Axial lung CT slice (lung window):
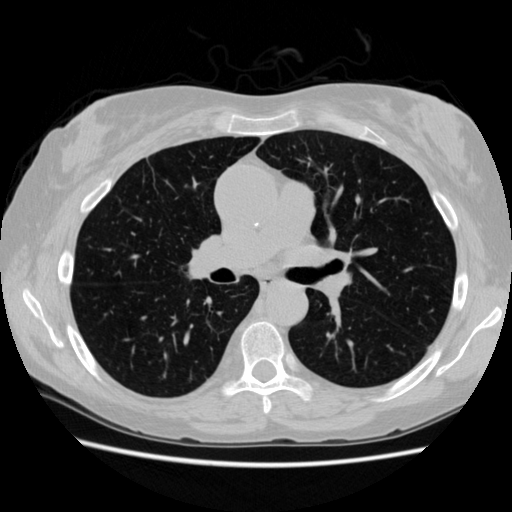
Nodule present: no